Question: Is there any way to listen for system-side open and save panel events and respond to it, similar to how Default Folder X does it? Does this require private APIs or runtime code replacement? Or can it be done using publicly available APIs?

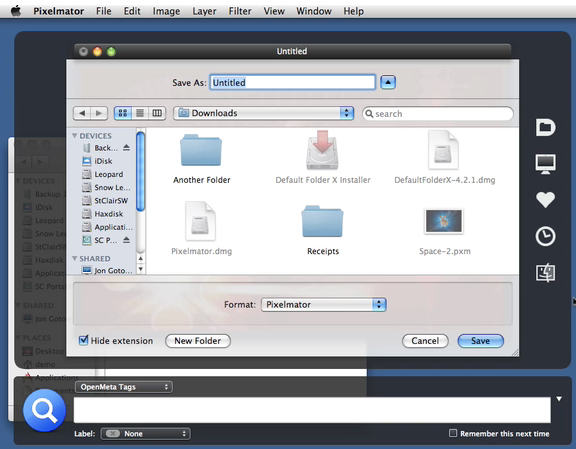
Answer: I don't think it can be done with public APIs. The FAQ for Default Folder X says:
> Default Folder X does not patch Mac OS X, but it does extend individual applications when they are launched. This means that Default Folder X loads a small piece of program code into each application's memory space (in RAM) so that it can communicate with Navigation Services, the OS X service that provides the Open and Save dialogs.
That suggests to me that it's using <URL>.